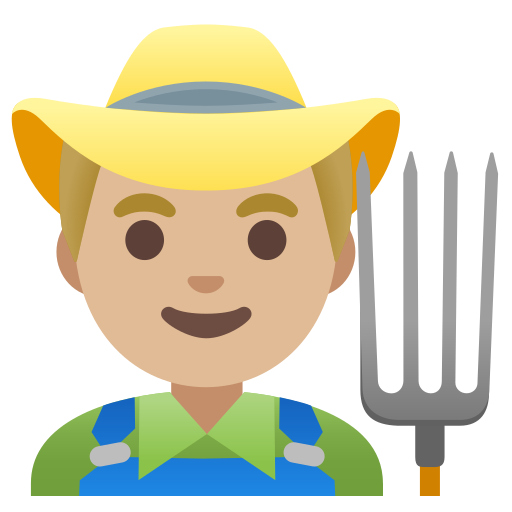
Emoji: 👨🏼‍🌾